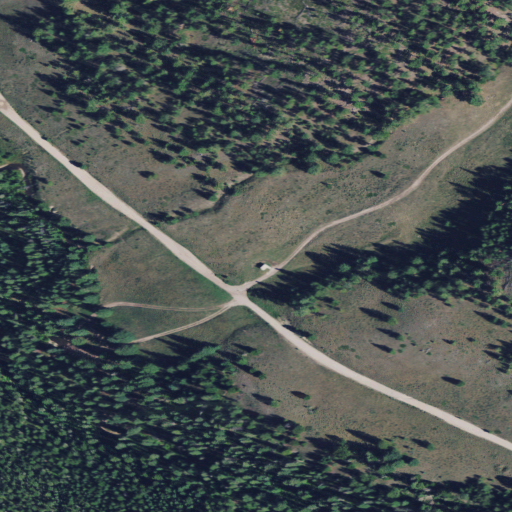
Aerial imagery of valley in Montana named Sawmill Gulch containing evergreen forest, shrub, and grassland